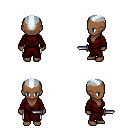
a pixel art fantasy rpg character, female body template, human, dark skin, red robe, white pants, white cyan short mohawk hairstyle, dagger, four views (front, back, left, right), 2x2 character sprite sheet, small pixel art, hard edges, no anti-aliasing